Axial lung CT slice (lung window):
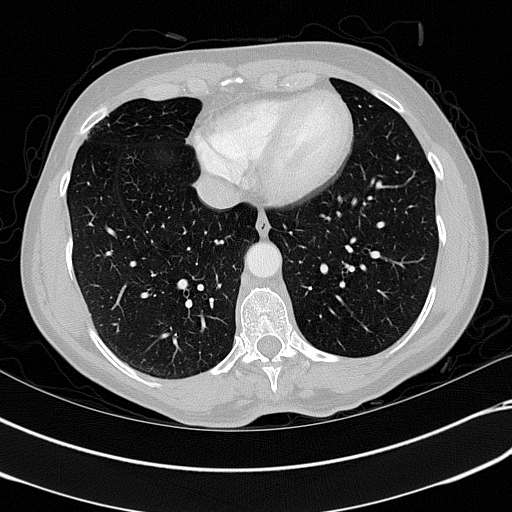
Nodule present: no